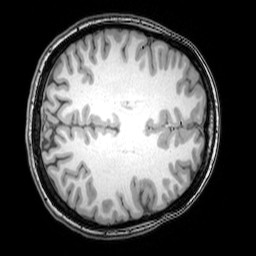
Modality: T1w
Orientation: axial
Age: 25
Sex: female
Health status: healthy
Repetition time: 0.081 s
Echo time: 0.037 s